Question: I have a tableview that is successfully incorporating an NSFetchedResultsController. However, I need the topmost cell in my tableview to read, "Add new object" and have UITableViewCellEditingStyleInsert instead of the default UITableViewCellEditingStyleDelete.
The FetchResultsController wants to check the managedObjectContext for objects--both to determine number of rows and to populate the table cells. The only way I can think to get around this is to create a dummy object, but I feel like there ought to be a more elegant solution.
## UPDATE:
For those who might be curious as to what solution I ended up with, I decided to have my insert cell at the bottom, not the top. Here is the relevant code:
'''
- (void)viewDidLoad {
[super viewDidLoad];
// Uncomment the following line to preserve selection between presentations.
//self.clearsSelectionOnViewWillAppear = NO;
self.editing = YES;
self.tableView.allowsSelectionDuringEditing = YES;
self.tableView.delegate = self;
RubricAppDelegate *appDelegate = (RubricAppDelegate *)[[UIApplication sharedApplication] delegate];
managedObjectContext = [appDelegate managedObjectContext];
NSEntityDescription *entity = [NSEntityDescription entityForName:@"myClass" inManagedObjectContext:managedObjectContext];
NSFetchRequest *request = [[[NSFetchRequest alloc] init] autorelease];
[request setEntity:entity];
NSSortDescriptor *sortDescriptor = [[NSSortDescriptor alloc] initWithKey:@"classID" ascending:YES];
NSArray *sortDescriptors = [NSArray arrayWithObject:sortDescriptor];
[request setSortDescriptors:sortDescriptors];
[sortDescriptor release];
fetchedResultsController = [[NSFetchedResultsController alloc]
initWithFetchRequest:request
managedObjectContext:self.managedObjectContext
sectionNameKeyPath:nil cacheName:nil];
NSError *error;
[fetchedResultsController performFetch:&error];
- (NSInteger)numberOfSectionsInTableView:(UITableView *)tableView {
NSLog(@"Number of sections = %d", [[fetchedResultsController sections] count]);
return 1;
}
- (NSInteger)tableView:(UITableView *)tableView numberOfRowsInSection:(NSInteger)section {
// Return the number of rows in the section.
id <NSFetchedResultsSectionInfo> myClass = [[fetchedResultsController sections] objectAtIndex:section];
NSLog(@"Number of classes = %d", [myClass numberOfObjects]);
return ([[fetchedResultsController fetchedObjects] count] + 1);
}
// Customize the appearance of table view cells.
- (UITableViewCell *)tableView:(UITableView *)tableView cellForRowAtIndexPath:(NSIndexPath *)indexPath {
static NSString *CellIdentifier = @"Cell";
UITableViewCell *cell = [tableView dequeueReusableCellWithIdentifier:CellIdentifier];
if (cell == nil) {
cell = [[[UITableViewCell alloc] initWithStyle:UITableViewCellStyleDefault reuseIdentifier:CellIdentifier] autorelease];
}
NSLog(@"FRC count + 1 = %d", ([[fetchedResultsController fetchedObjects] count] + 1));
if (indexPath.row == ([[fetchedResultsController fetchedObjects] count])) {
cell.textLabel.text = @"Add New Class";
}
else {
myClass *theClass = [fetchedResultsController objectAtIndexPath:indexPath];
NSLog(@"Class name is: %@", theClass.classTitle);
cell.textLabel.text = theClass.classTitle;
}
return cell;
}
- (UITableViewCellEditingStyle)tableView:(UITableView *)tableView editingStyleForRowAtIndexPath:(NSIndexPath *)indexPath
{
if (indexPath.row == [[fetchedResultsController fetchedObjects] count]) {
return UITableViewCellEditingStyleInsert;
}
return UITableViewCellEditingStyleDelete;
}
'''
The result (with some junk data):

Now my only issue is getting the delete functions to work properly. You can follow my post on that issue <URL>
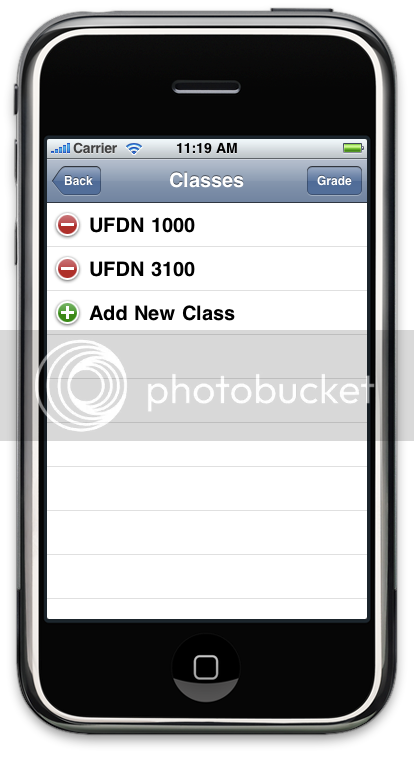
Answer: Normally the add row is at the bottom.
You can accomplish this by changing the '-tableView:numberOfRowsInSection:' and the '-tableView:cellForRowAtIndexPath:' methods to adjust the cell count and adjust for it. So your '-tableView:numberOfRowsInSection:' would return N+1 and your '-tableView:cellForRowAtIndexPath:' would get object at N-1 unless N == 0 then it would return your "Add new object" cell.
There is no need to mess with the underlying Core Data elements as this is strictly a UI issue.
## Update
> But now I'm not sure how to return the count of my fetched objects (assuming that is what I used for "N" in your above answer). Also, wouldn't I want -tableView:cellForRowAtIndexPath to return my "Add new object" cell when the indexPath.row = (N + 1), not N = 0? I may be misunderstanding what "N" equates to, but I thought it just meant count of fetched objects.
Yes it is the count of actual objects.
You do want your '-tableView:cellForRowAtIndexPath:' to return a cell for your "Add new object" otherwise what is the point? You just want it to return a type of cell.
All you are doing in this solution is adding a cell that is not part of the 'NSFetchedResultsController' and then compensating for it when you are retrieving an actual object from the 'NSFetchedResultsController' and when the user selects a cell.